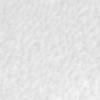
Label: no_change